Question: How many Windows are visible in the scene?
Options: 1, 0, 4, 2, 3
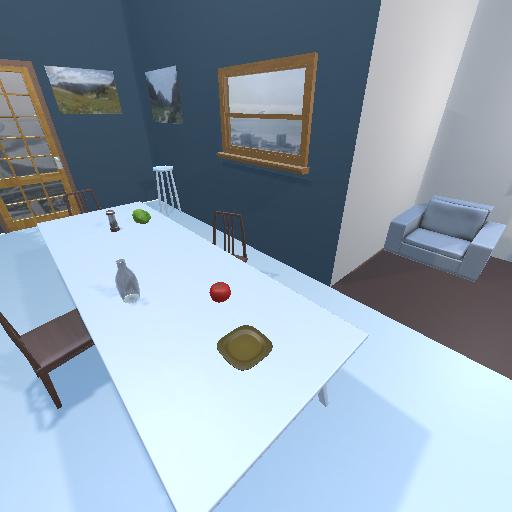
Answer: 1